Question: I have an option in my app to change the color of a button. I use a category on UIImage to do so. I wasnt looking to tint/burn the button with a certain color but replace all white(255, 255, 255) pixels with a color stored in the NSUserDefaults. The button is a shuffle icon with a transparent background. It looks like this with the white replaced with red:

I created my code from: <URL>
Here is the code I use to replace the pixels. I put this in my UIImage category:
'''
-(UIImage *)replaceWhiteWith{
NSString *str = [[NSUserDefaults standardUserDefaults] objectForKey:@"color"];
UIColor *color = [NSString colorFromNSString:str];
return [self replaceWithColor:color];
}
-(UIImage *) replaceWithColor:(UIColor *)color {
CGFloat red = 0.0, green = 0.0, blue = 0.0, alpha =0.0;
[color getRed:&red green:&green blue:&blue alpha:&alpha];
CGContextRef ctx;
CGImageRef imageRef = [self CGImage];
NSUInteger width = CGImageGetWidth(imageRef);
NSUInteger height = CGImageGetHeight(imageRef);
CGColorSpaceRef colorSpace = CGColorSpaceCreateDeviceRGB();
unsigned char *rawData = malloc(height * width * 4);
NSUInteger bytesPerPixel = 4;
NSUInteger bytesPerRow = bytesPerPixel * width;
NSUInteger bitsPerComponent = 8;
CGContextRef context = CGBitmapContextCreate(rawData, width, height,
bitsPerComponent, bytesPerRow, colorSpace,
kCGImageAlphaPremultipliedLast | kCGBitmapByteOrder32Big);
CGColorSpaceRelease(colorSpace);
CGContextDrawImage(context, CGRectMake(0, 0, width, height), imageRef);
CGContextRelease(context);
int byteIndex = 0;
for (int ii = 0 ; ii < width * height ; ++ii)
{
if(rawData[byteIndex] == 255 && rawData[byteIndex+1] == 255 && rawData[byteIndex+2] == 255){
rawData[byteIndex] = (red) * 255;
rawData[byteIndex+1] = (green) * 255;
rawData[byteIndex+2] = (blue) * 255;
rawData[byteIndex+3] = (alpha) * 255;
}
byteIndex += 4;
}
ctx = CGBitmapContextCreate(rawData,
CGImageGetWidth( imageRef ),
CGImageGetHeight( imageRef ),
8,
CGImageGetBytesPerRow( imageRef ),
CGImageGetColorSpace( imageRef ),
kCGImageAlphaPremultipliedLast );
imageRef = CGBitmapContextCreateImage (ctx);
UIImage* rawImage = [UIImage imageWithCGImage:imageRef];
CGContextRelease(ctx);
return rawImage;
}
'''
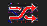
Answer: Using a different code I slipped in my loop and it no longer showed the random background static:
'''
-(UIImage *)replaceWhiteWith{
NSString *str = [[NSUserDefaults standardUserDefaults] objectForKey:@"color"];
UIColor *color = [NSString colorFromNSString:str];
CGFloat red = 0.0, green = 0.0, blue = 0.0, alpha =0.0;
[color getRed:&red green:&green blue:&blue alpha:&alpha];
CGImageRef inImage = self.CGImage;
CFDataRef ref = CGDataProviderCopyData(CGImageGetDataProvider(inImage));
UInt8 * buf = (UInt8 *) CFDataGetBytePtr(ref);
int length = CFDataGetLength(ref);
for(int i=0; i<length; i+=4)
{
int r = buf[i];
int g = buf[i+1];
int b = buf[i+2];
if(r == 255 && g == 255 && b == 255){
buf[i] = ((red) * 255);
buf[i+1] = ((green) * 255);
buf[i+2] = ((blue) * 255);
}
}
CGContextRef ctx = CGBitmapContextCreate(buf,
CGImageGetWidth(inImage),
CGImageGetHeight(inImage),
CGImageGetBitsPerComponent(inImage),
CGImageGetBytesPerRow(inImage),
CGImageGetColorSpace(inImage),
CGImageGetAlphaInfo(inImage));
CGImageRef img = CGBitmapContextCreateImage(ctx);
CFRelease(ref);
CGContextRelease(ctx);
return [UIImage imageWithCGImage:img];
}
'''